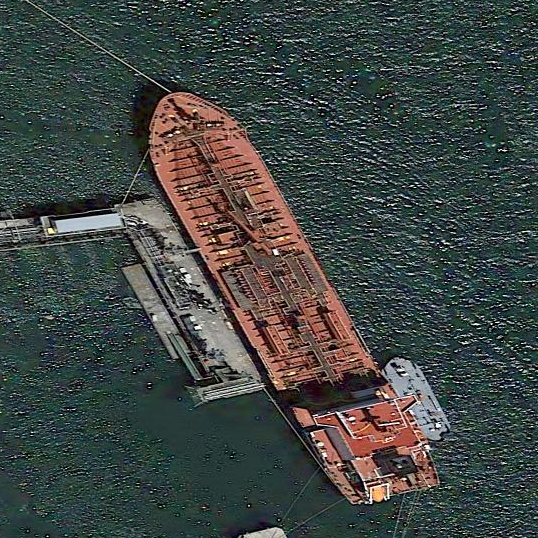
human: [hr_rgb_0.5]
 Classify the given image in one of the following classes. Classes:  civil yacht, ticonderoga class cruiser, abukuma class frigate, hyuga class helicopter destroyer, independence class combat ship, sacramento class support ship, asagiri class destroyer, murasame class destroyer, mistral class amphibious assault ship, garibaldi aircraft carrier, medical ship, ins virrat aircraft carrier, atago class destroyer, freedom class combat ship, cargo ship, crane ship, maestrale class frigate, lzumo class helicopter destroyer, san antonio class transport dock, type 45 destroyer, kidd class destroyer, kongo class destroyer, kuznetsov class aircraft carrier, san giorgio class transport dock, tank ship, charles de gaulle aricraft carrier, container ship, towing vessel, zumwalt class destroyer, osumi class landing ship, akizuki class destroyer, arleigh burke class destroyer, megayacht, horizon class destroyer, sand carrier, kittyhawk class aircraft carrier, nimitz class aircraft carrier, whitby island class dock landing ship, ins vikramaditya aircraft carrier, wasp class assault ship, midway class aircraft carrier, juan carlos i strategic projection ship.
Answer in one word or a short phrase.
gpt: Tank ship